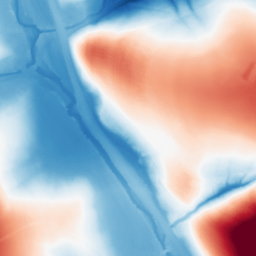
Category: morphological
Decomposition family: tophat_combined
Decomposition parameters: size: 100
Upsampling method: cubic_mitchell
Upsampling parameters: scale: 8
Upsampling scale: 8